Field crop: maize
Growth stage: 1
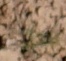
Species: lolium